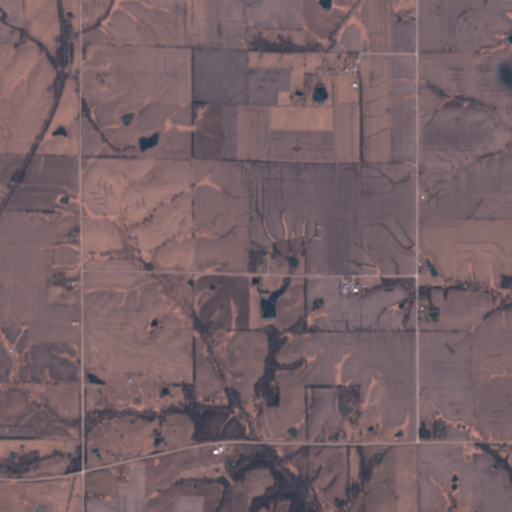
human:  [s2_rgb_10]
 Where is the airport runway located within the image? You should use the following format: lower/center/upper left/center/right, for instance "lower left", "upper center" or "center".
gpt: The airport runway is located in the upper center of the image.
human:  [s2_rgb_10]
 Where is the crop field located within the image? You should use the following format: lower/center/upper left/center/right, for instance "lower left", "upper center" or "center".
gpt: The crop field is located in the lower left of the image.
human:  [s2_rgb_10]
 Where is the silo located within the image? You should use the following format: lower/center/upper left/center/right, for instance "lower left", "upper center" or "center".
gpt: The silo is located in the lower center of the image.
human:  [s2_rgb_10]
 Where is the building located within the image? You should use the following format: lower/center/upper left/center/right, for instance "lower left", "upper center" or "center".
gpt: The building is located in the lower of the image.
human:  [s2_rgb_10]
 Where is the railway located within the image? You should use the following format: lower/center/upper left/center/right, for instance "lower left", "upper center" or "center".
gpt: The railway is located in the left of the image.
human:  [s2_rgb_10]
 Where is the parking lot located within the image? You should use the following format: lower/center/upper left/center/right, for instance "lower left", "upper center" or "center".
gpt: There is no parking lot in the image.